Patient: sex M, age 48
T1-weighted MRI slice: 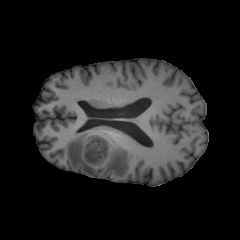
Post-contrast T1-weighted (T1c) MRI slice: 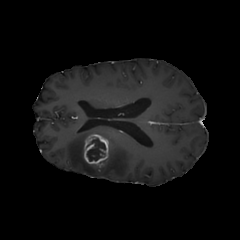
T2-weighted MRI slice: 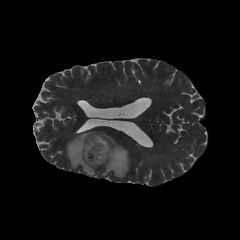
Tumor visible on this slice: yes
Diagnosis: Glioblastoma, IDH-wildtype
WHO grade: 4